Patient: sex F, age 29
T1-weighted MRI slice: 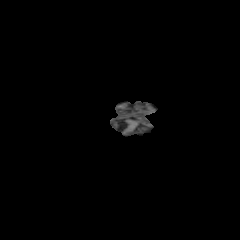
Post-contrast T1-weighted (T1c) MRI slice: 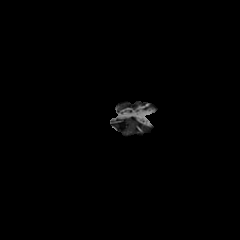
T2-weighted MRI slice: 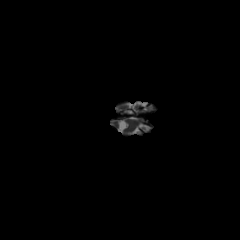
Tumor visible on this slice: no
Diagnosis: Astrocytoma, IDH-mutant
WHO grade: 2